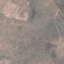
Land use / land cover class: HerbaceousVegetation